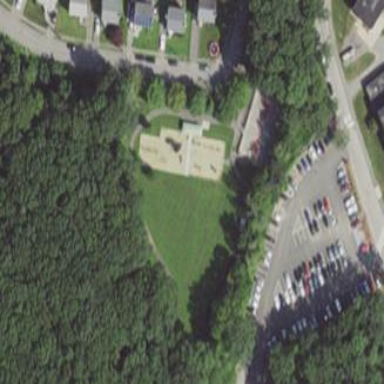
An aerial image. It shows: Lovely park for leisure and relaxation.